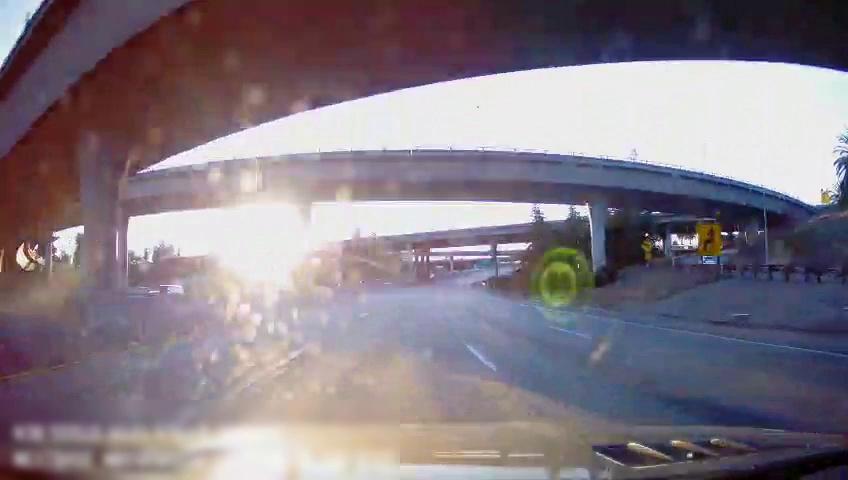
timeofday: Day
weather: Sunny
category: Drivable Space
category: Vehicles | Bus
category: Lanes | Alternate Lane
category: Lanes | Current Lane
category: Lanes | Current Lane
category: Lanes | Alternate Lane
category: Lanes | Alternate Lane
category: Traffic | Signs